Interaction volume radius: 10 \u00c5
Interaction volume height: 10 \u00c5
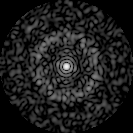
Disorder parameter: 0.8183